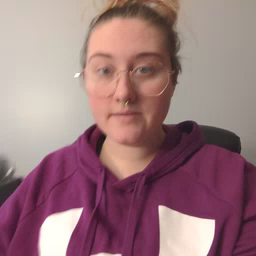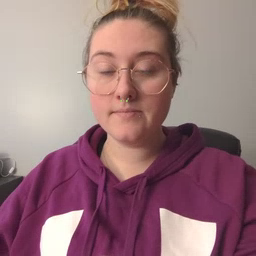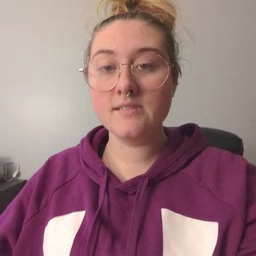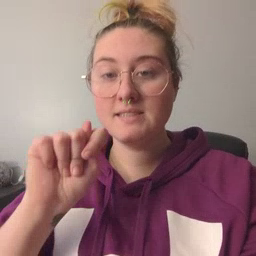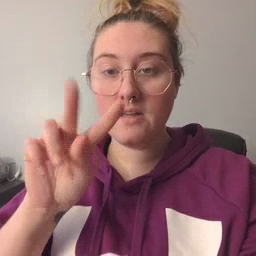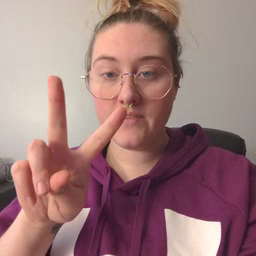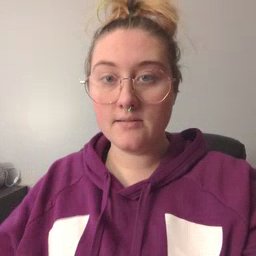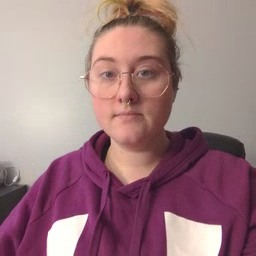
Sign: TV